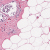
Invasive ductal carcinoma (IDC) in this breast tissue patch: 0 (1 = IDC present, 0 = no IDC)